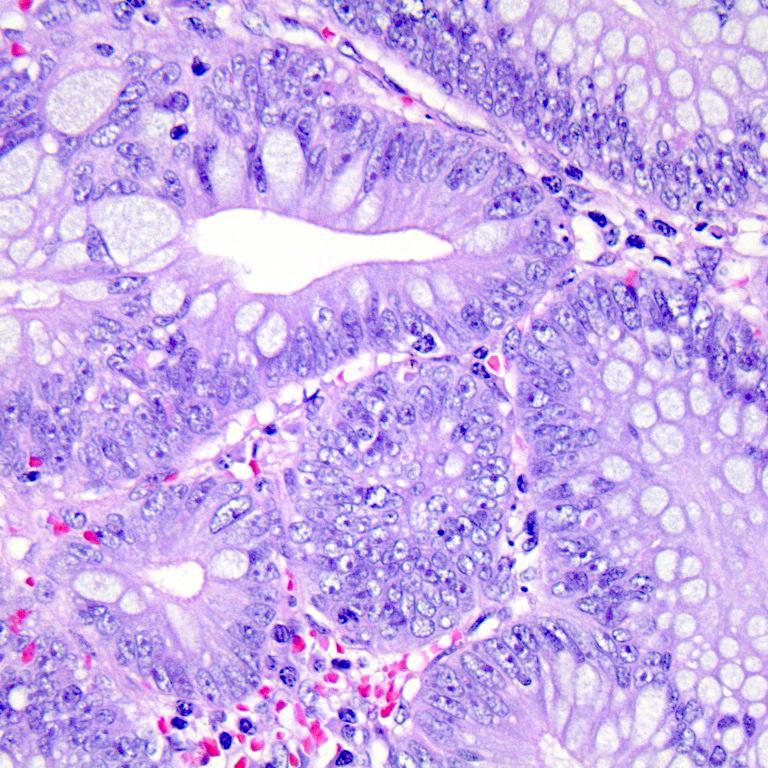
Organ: colon
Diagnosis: adenocarcinomas